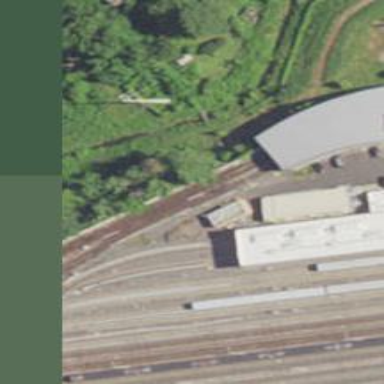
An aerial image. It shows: Railway crossing.